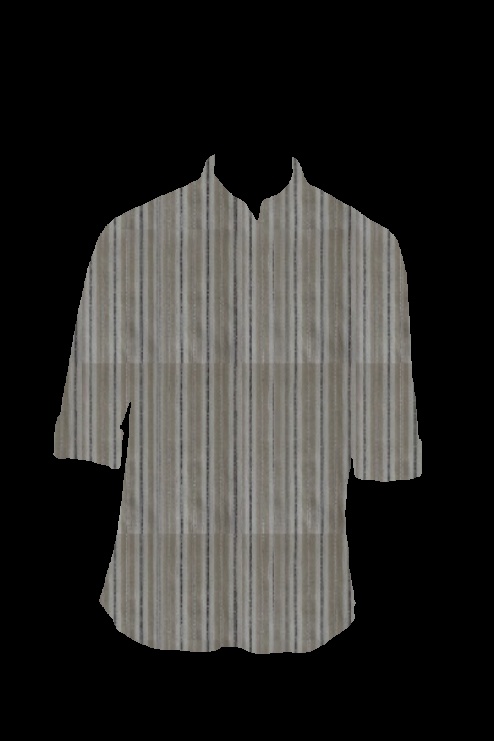
grey multi stripe tee